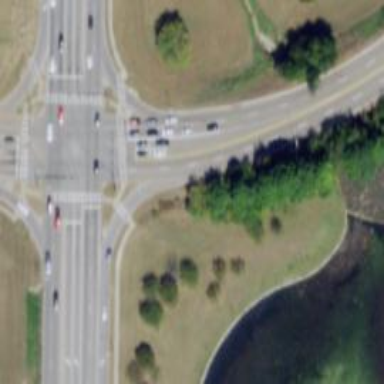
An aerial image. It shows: Secondary link road.